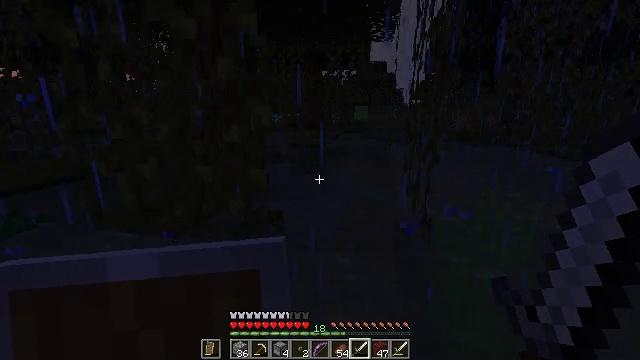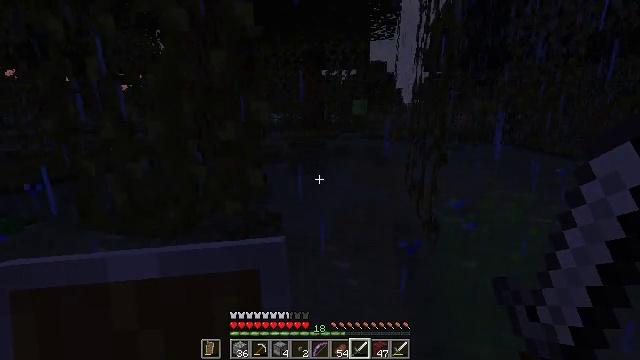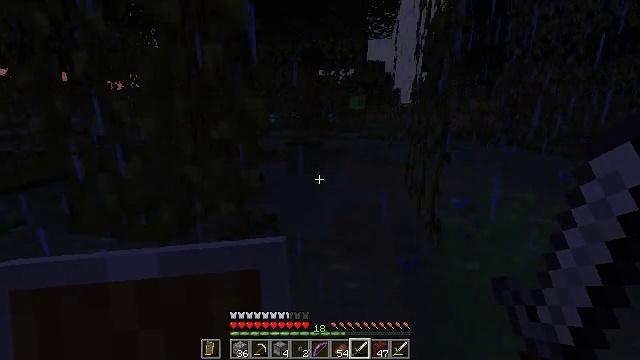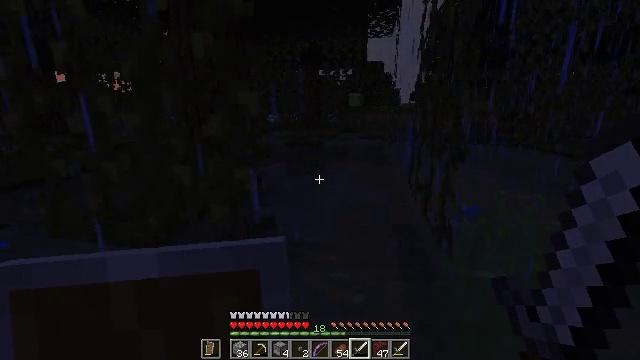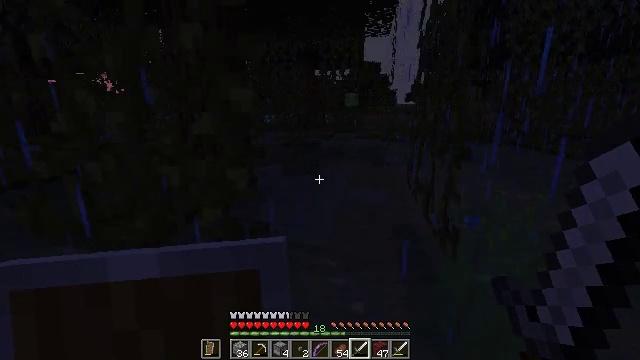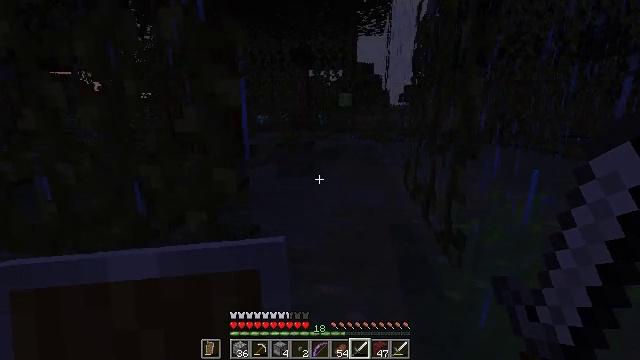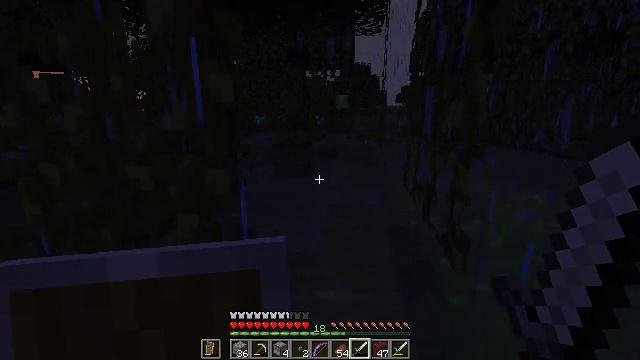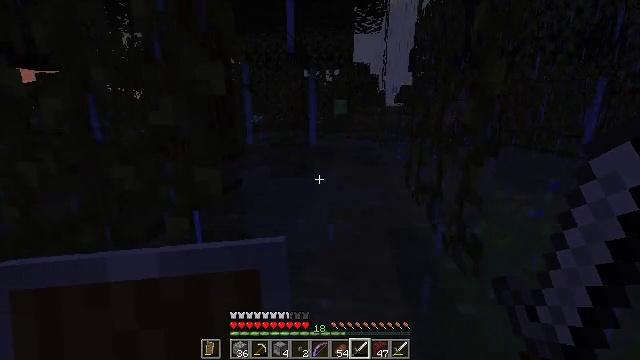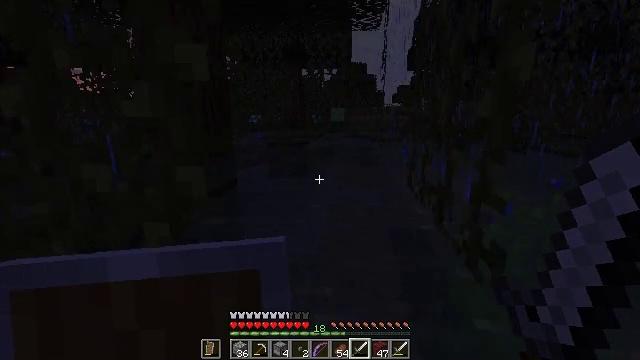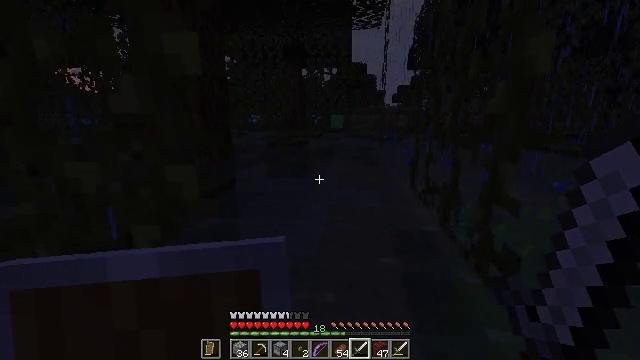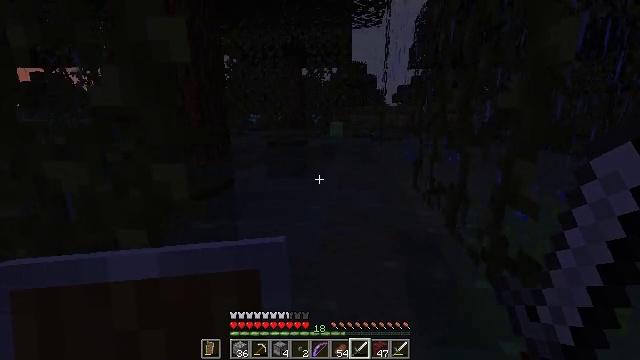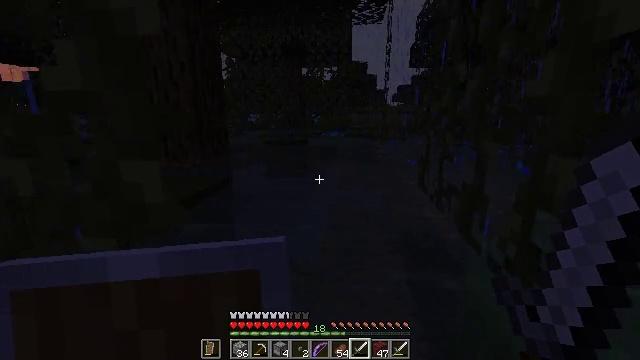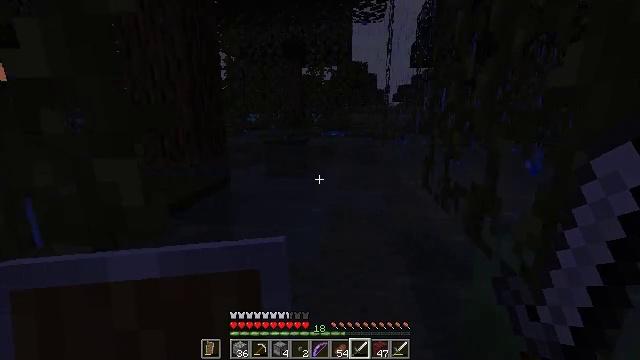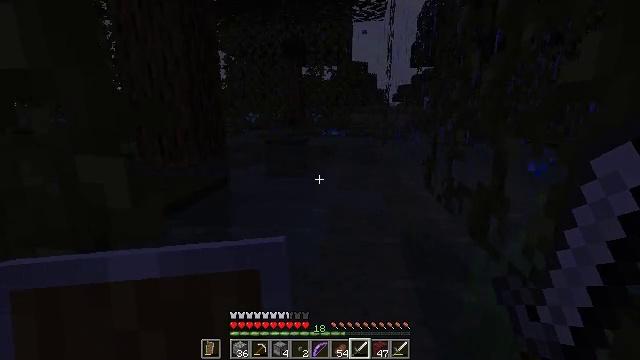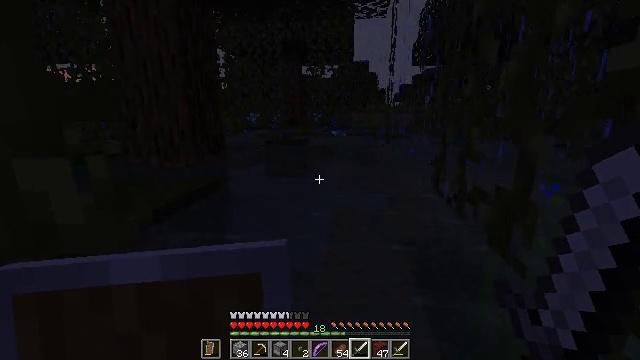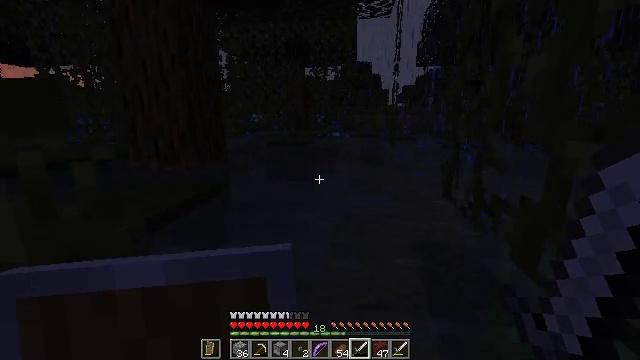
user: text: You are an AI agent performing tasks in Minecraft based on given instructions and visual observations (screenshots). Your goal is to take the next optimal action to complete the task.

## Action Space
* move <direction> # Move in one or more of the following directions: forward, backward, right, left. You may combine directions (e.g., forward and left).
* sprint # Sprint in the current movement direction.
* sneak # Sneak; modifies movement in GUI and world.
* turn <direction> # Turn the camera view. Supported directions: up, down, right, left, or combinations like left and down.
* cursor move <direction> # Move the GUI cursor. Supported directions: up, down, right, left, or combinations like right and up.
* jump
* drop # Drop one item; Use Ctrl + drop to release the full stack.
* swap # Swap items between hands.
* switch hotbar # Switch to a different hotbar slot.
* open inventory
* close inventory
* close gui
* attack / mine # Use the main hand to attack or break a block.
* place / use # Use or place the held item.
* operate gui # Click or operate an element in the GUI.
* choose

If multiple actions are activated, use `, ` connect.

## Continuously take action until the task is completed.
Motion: motion action
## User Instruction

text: Kill the slime.
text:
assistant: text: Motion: move forward
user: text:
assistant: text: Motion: move forward
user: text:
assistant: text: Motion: move forward
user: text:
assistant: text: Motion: move forward
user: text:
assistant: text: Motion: move forward, turn right
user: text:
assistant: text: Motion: move forward
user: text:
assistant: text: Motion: move forward
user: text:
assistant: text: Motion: move forward
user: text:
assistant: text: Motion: move forward
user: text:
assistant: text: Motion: move forward
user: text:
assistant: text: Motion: move forward
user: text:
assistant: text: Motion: move forward
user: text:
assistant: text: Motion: move forward
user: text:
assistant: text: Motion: move forward
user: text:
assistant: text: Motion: move forward
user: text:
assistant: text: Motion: move forward
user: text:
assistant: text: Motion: move forward
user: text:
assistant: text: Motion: move forward
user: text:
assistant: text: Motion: move forward
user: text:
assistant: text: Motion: move forward
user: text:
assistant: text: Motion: move forward and move right
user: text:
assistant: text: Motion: move forward and move right
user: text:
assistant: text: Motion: move forward and move right
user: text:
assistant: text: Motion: move forward and move right
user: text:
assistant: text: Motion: move forward and move right
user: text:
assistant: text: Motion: move forward and move right
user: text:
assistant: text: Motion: move forward and move right
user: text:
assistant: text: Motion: move forward and move right
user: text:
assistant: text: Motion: move forward and move right
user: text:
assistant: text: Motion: move forward